Question: I have an indexed image loaded in MATLAB and if I use the data cursor, I able to obtain the X, Y,RGB and Index value of a particular point.
However, how can I obtain that particular index value if I have the X,Y coordinates without using the cursor?
the only command I have been able to come up with is:
i(X,Y)
but the output is not what I need.
So for example, in the image below, I want to extract the value of 45 given that I have the X,Y coordinates. What should be the command for it.
Thanks!

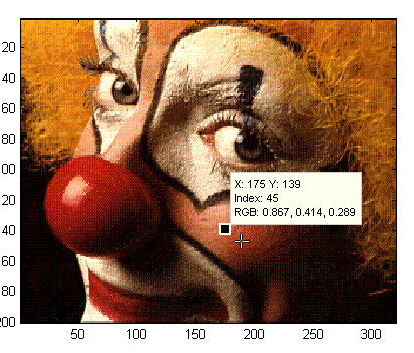
Answer: You can access the Index value using the output you get when you load the image, for instance if you store the image data in a structure called s:
'''
s = load('clown')
s =
X: [200x320 double]
map: [81x3 double]
caption: [2x1 char]
'''
Pixel values are stored in 'X', whereas the associated colormap is stored in 'map'.
Since indices in Matlab are [row,column], the X and Y values you are looking for can be accessed in X like this:
'''
s.X(139,175)
'''
which gives 45.
More information can be found <URL>